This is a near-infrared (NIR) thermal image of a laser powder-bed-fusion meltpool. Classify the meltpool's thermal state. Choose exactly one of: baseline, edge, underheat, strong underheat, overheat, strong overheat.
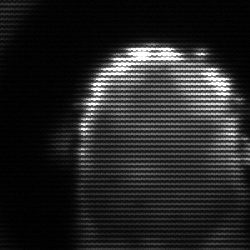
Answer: baseline